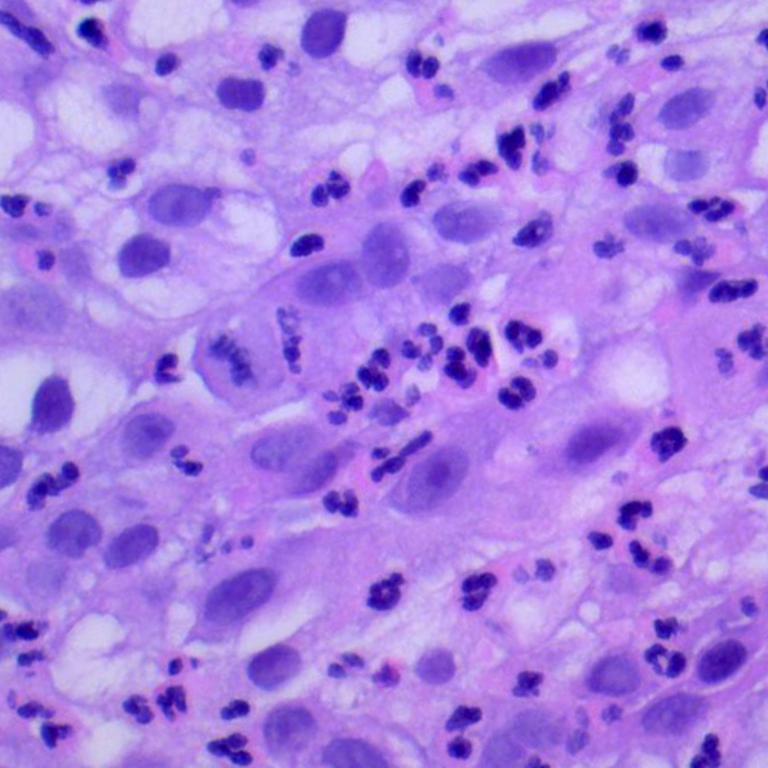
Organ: lung
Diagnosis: squamous carcinomas